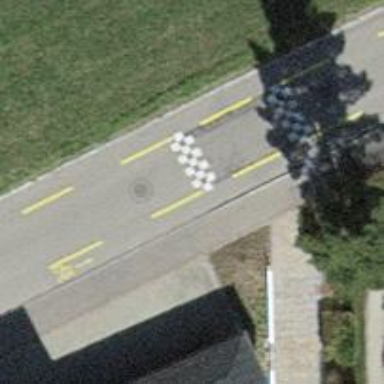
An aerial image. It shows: Traffic cushion.